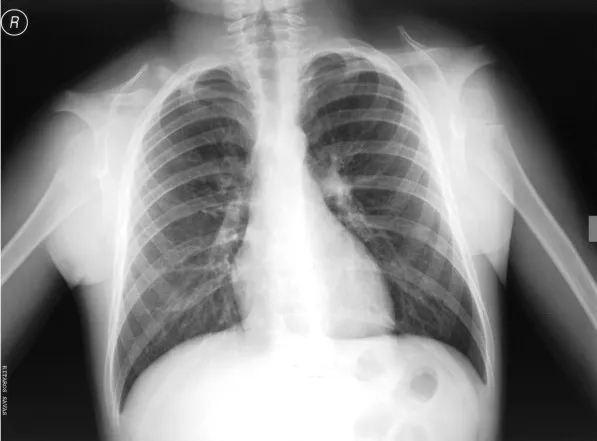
Chest radiograph showing hypoplastic clavicles. (From Kolokitha OE, Papadopoulou AK with permission).
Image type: radiology (x_ray)